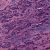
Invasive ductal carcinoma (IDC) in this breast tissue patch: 1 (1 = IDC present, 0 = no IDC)